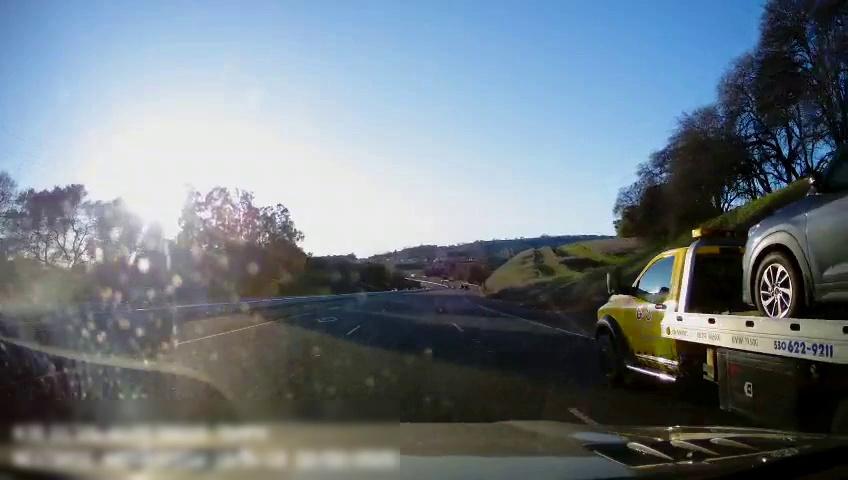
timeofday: Day
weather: Sunny
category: Drivable Space
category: Vehicles | Truck
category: Lanes | Current Lane
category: Lanes | Current Lane
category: Lanes | Alternate Lane
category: Lanes | Alternate Lane